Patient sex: F
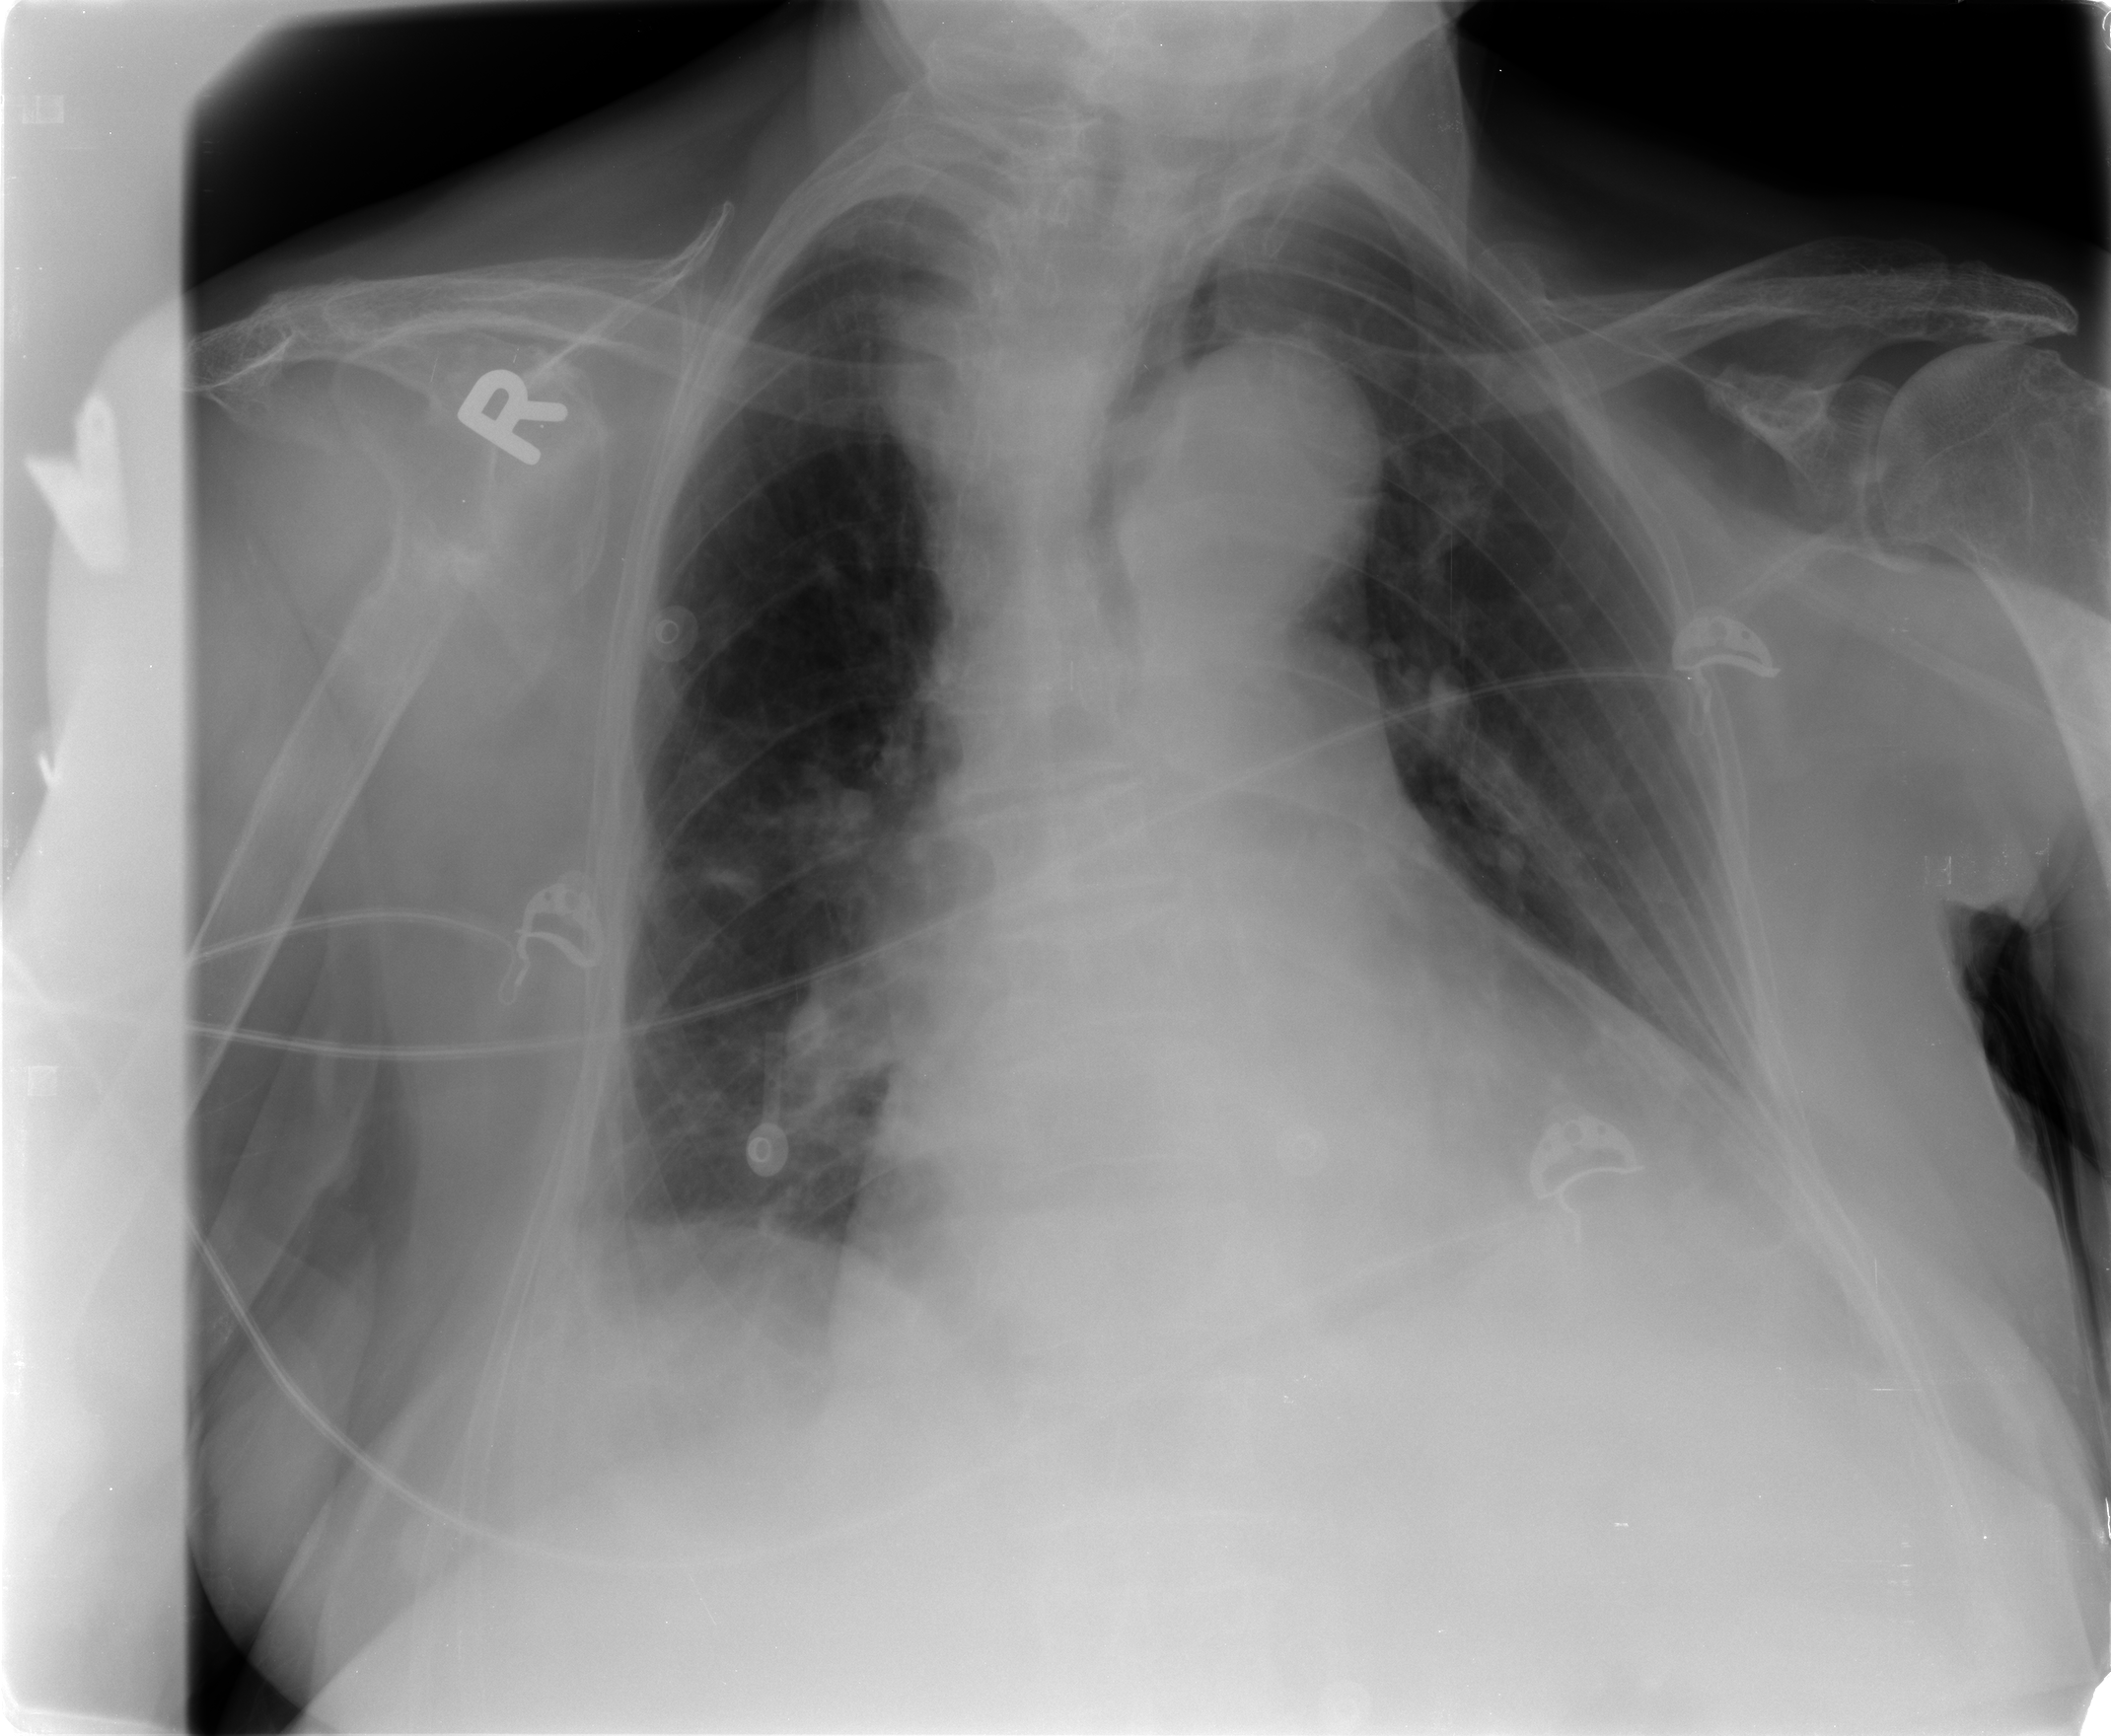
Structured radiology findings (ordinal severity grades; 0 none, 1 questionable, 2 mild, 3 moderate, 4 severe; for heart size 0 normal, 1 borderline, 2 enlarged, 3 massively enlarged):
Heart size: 2
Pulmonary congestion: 1
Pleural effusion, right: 0
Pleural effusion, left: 0
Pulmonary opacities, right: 0
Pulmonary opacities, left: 0
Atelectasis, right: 1
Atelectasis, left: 1